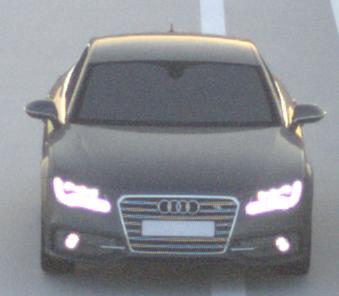
Make: Audi
Model: S7 Sportback cod
Detailed model: S7 (4G) Sportback
Model produced from: 2012/06
Model produced until: 2014/05
Doors: 5
Color: gray
Road condition: dry road
Daytime: sunrise or sunset
Contrast: low contrast